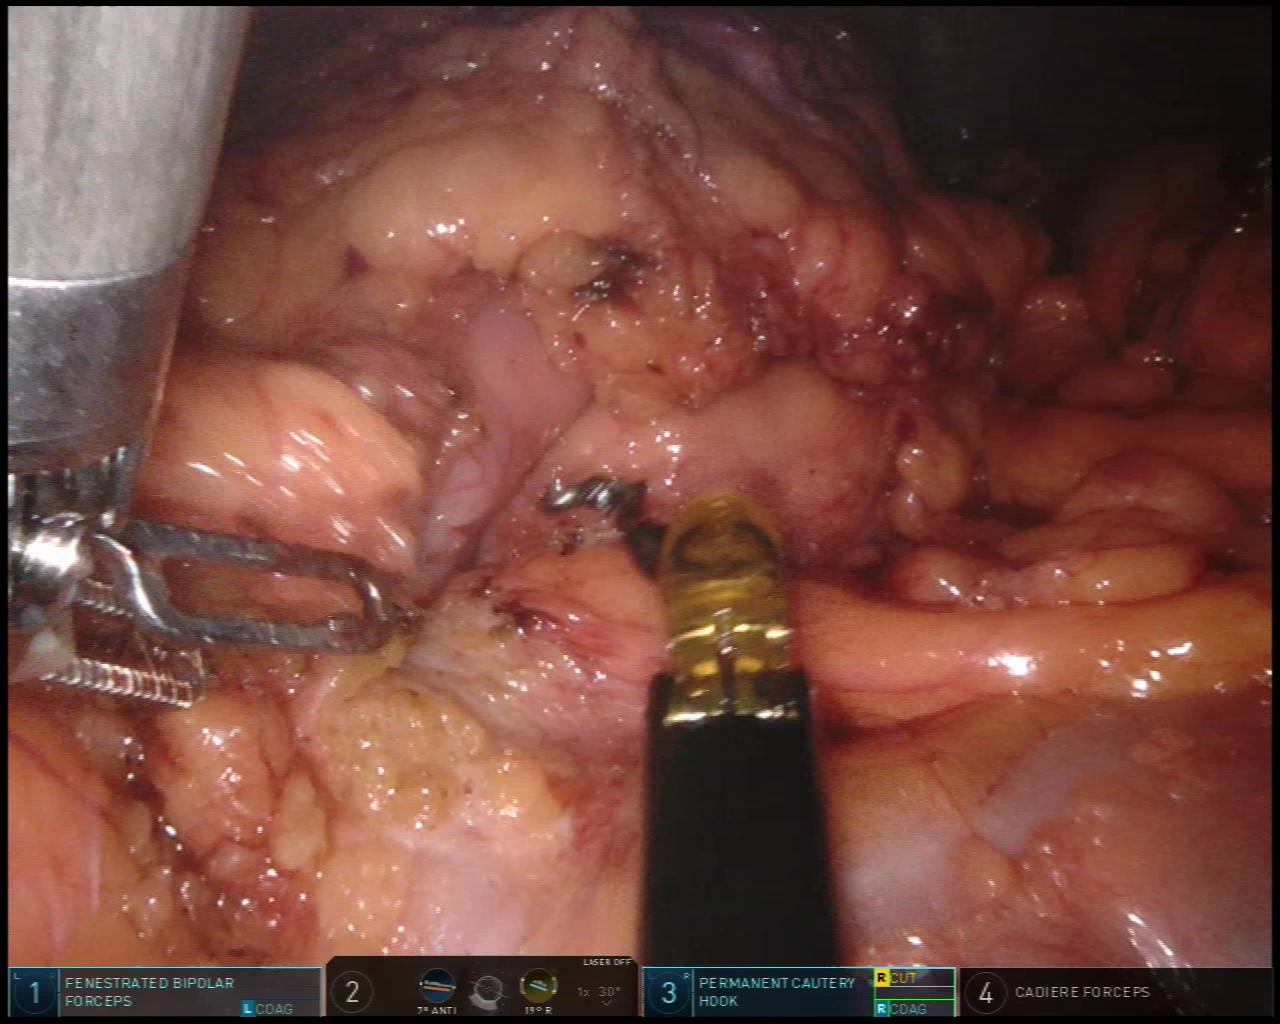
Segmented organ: stomach
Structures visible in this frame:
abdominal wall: yes
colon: yes
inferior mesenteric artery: no
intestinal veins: no
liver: no
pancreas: yes
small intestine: no
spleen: no
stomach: yes
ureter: no
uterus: no
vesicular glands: no